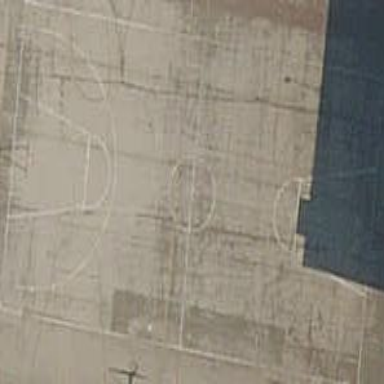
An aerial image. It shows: Concrete volleyball pitch for leisure land.